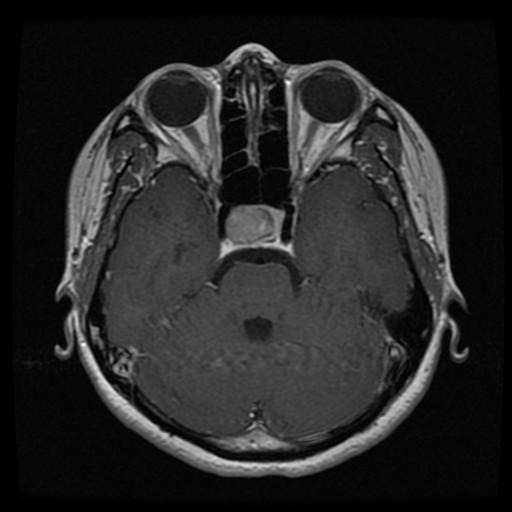
Label: pituitary